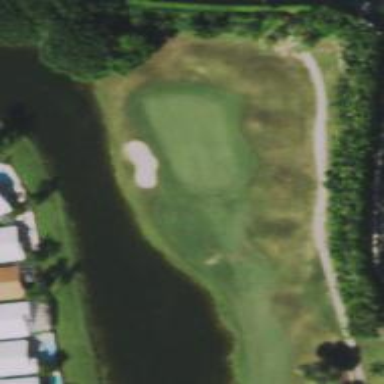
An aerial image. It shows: View of golf hole.